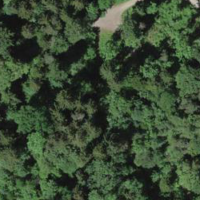
EUNIS habitat code: 44
Species observed at this site:
Vicia sepium
Veronica chamaedrys
Veronica montana